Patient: sex M, age 60
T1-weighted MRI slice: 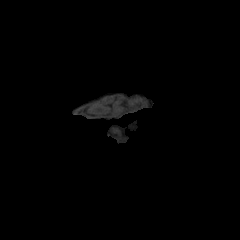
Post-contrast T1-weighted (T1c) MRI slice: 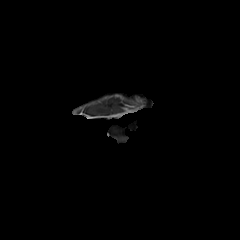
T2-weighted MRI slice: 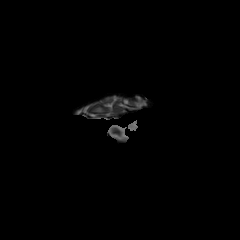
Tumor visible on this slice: yes
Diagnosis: Glioblastoma, IDH-wildtype
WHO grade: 4